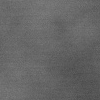
Atmospheric dust classification: dusty